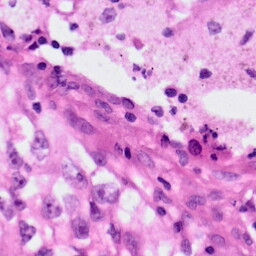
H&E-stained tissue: Lung